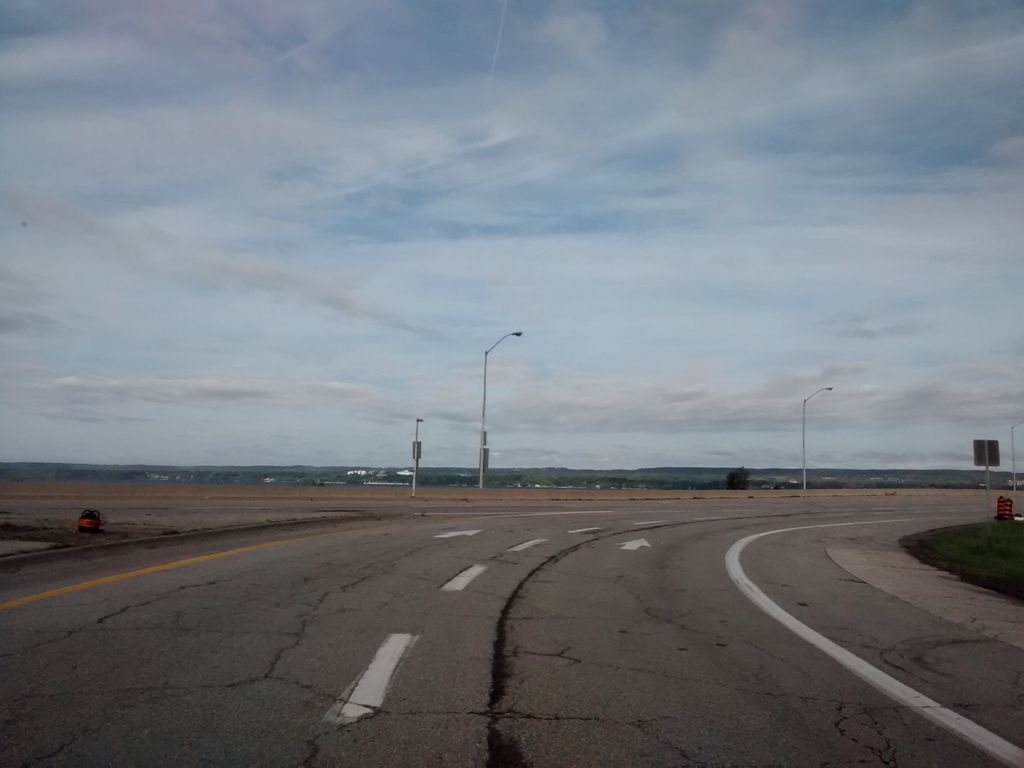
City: hamilton